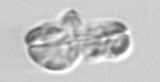
Label: Karenia